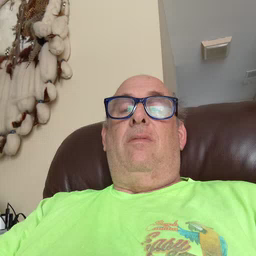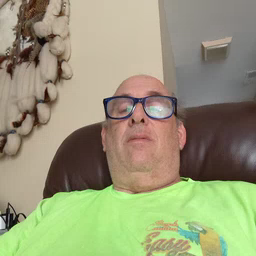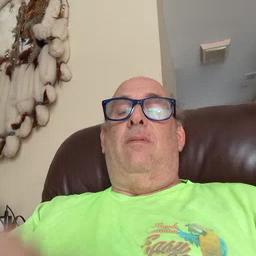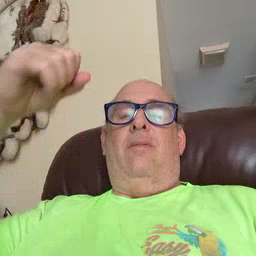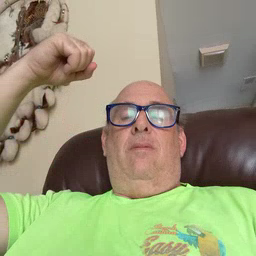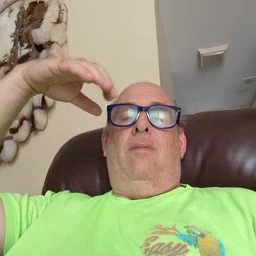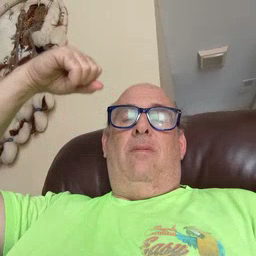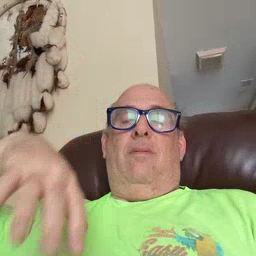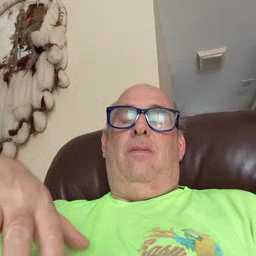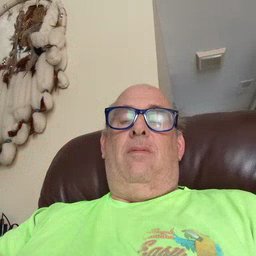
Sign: shower